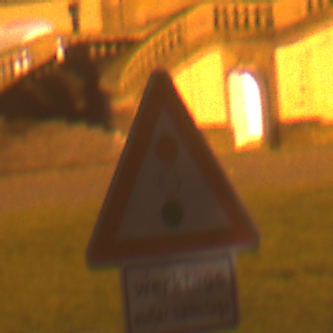
Verkehrszeichen: Lichtzeichenanlage
Zusatzzeichen unten: ZeitangabenMitBeschraenkungAufWochentage7
Umgebung: Outdoor, Suburban
Tageszeit: Night
Wetter: PartlyCloudy
Licht: Artificial
Jahreszeit: NotSpecified
Kontrast: HighContrast